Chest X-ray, AP view. Patient: 12 years old, sex F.
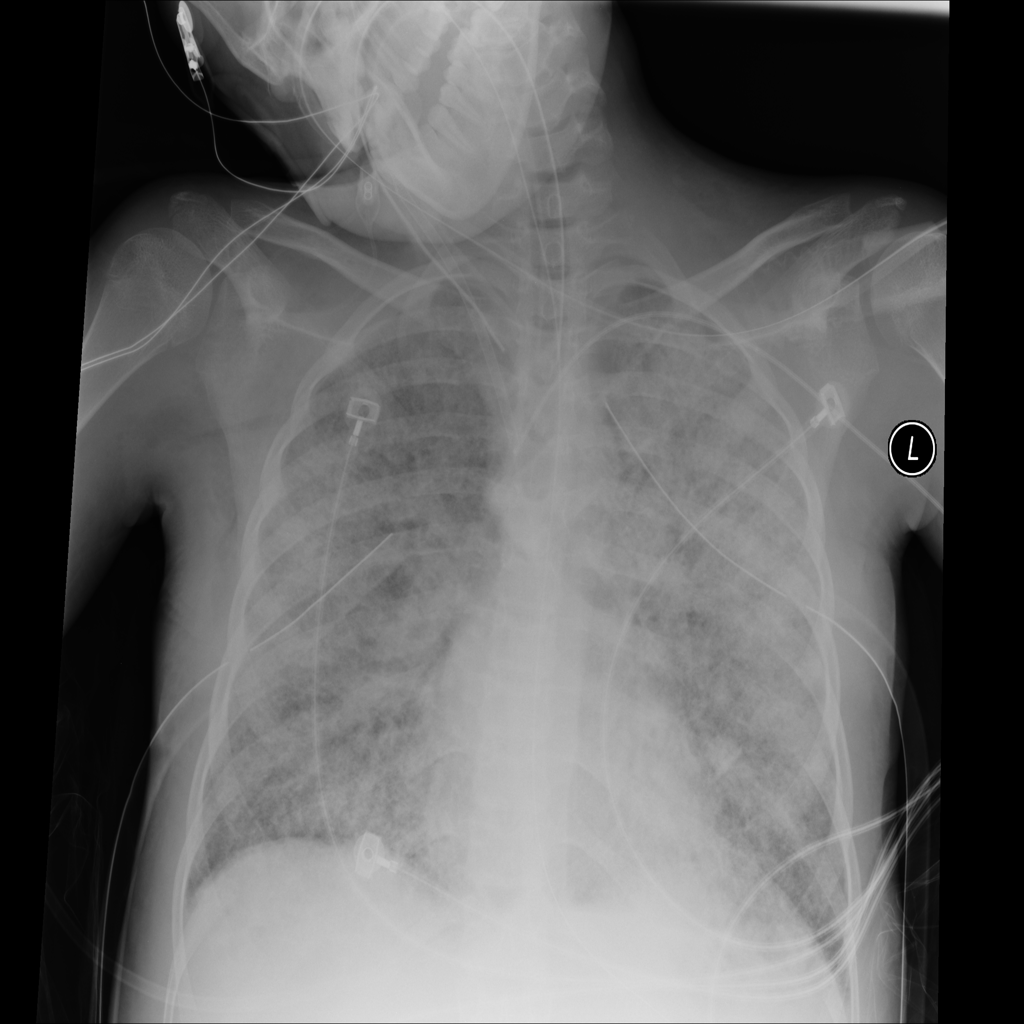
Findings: Edema, Infiltration, Pneumonia